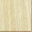
Piece: xx